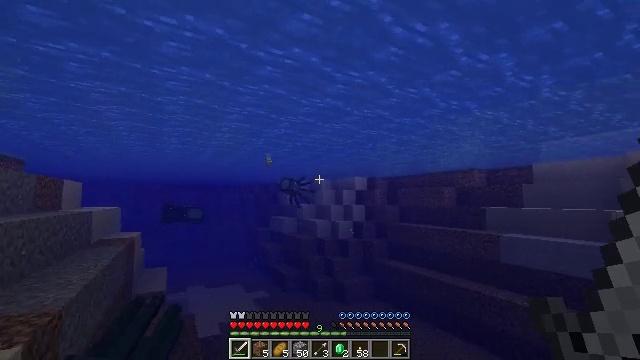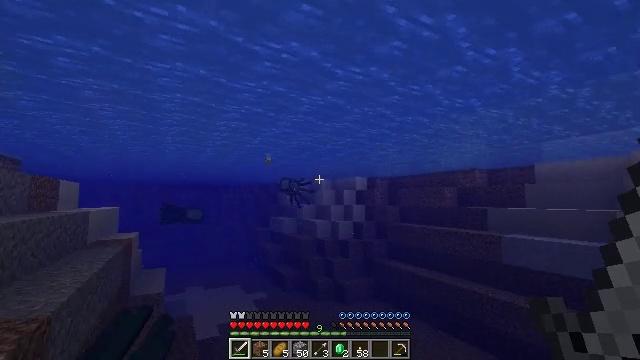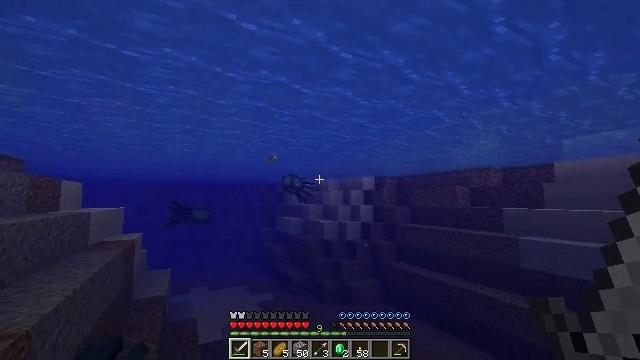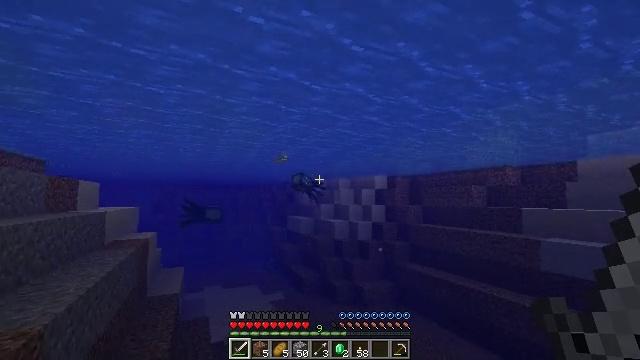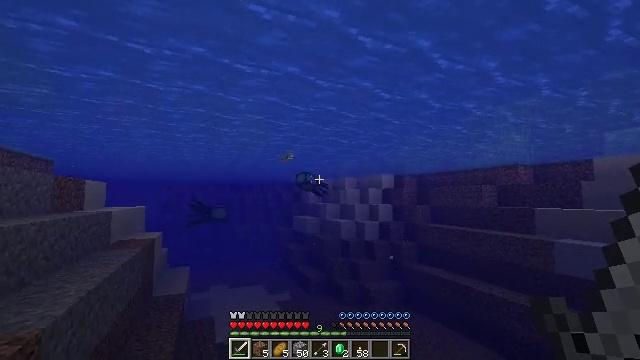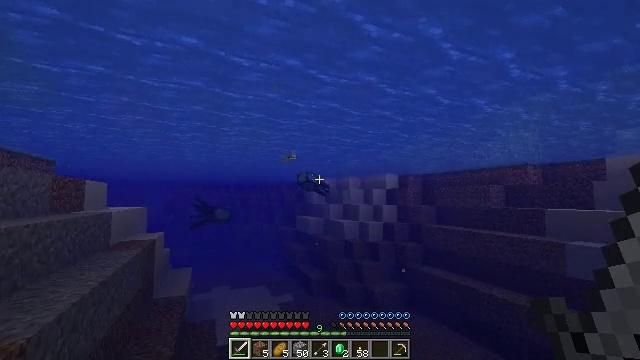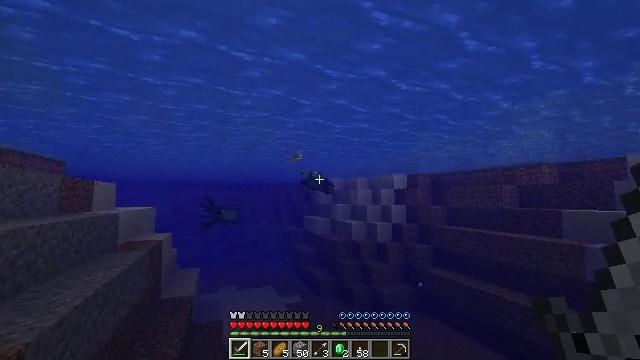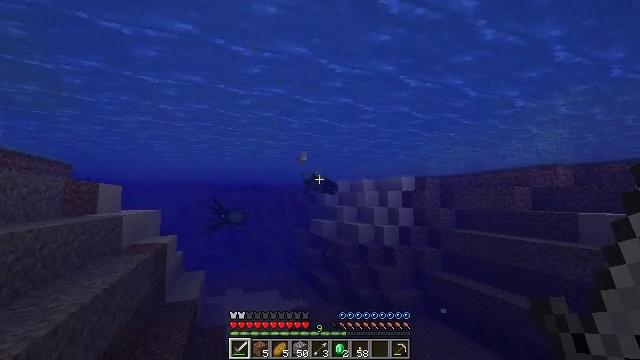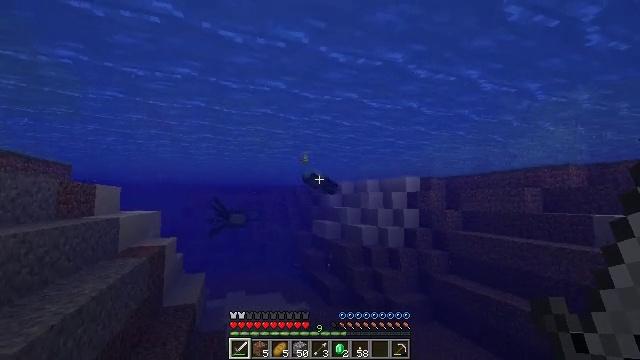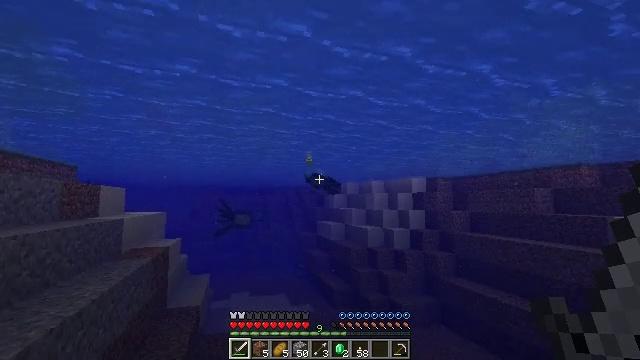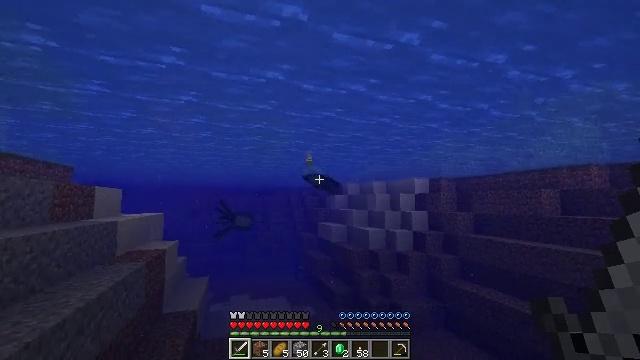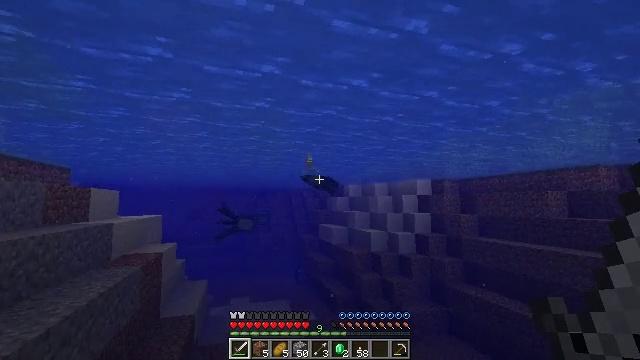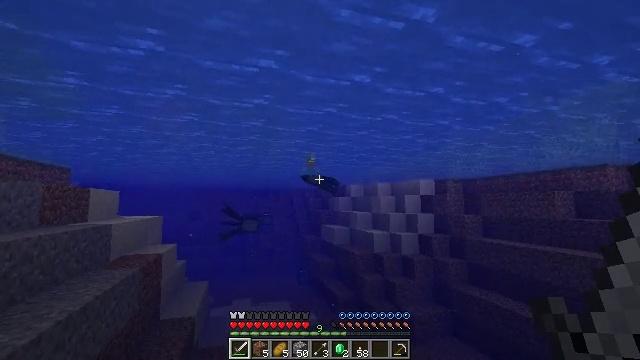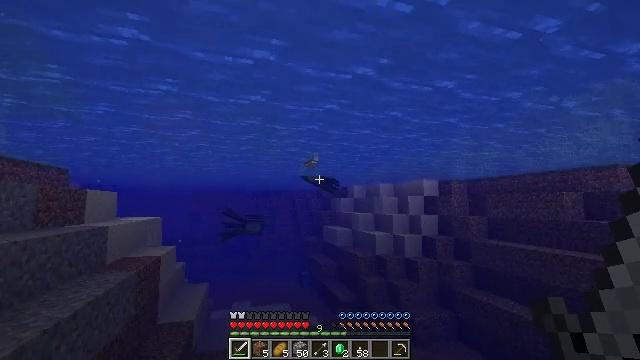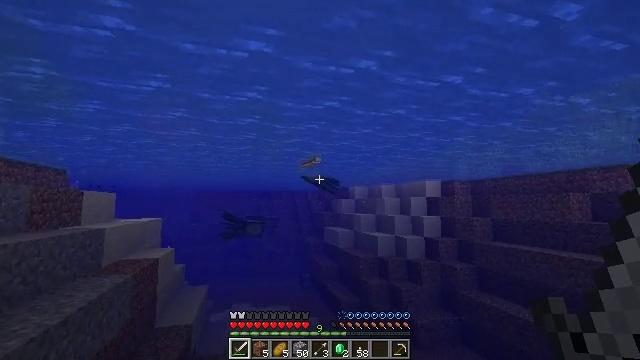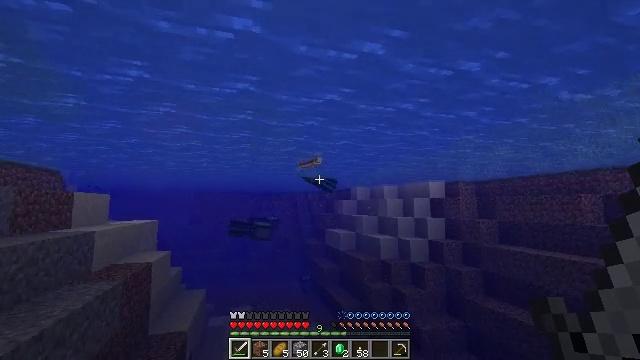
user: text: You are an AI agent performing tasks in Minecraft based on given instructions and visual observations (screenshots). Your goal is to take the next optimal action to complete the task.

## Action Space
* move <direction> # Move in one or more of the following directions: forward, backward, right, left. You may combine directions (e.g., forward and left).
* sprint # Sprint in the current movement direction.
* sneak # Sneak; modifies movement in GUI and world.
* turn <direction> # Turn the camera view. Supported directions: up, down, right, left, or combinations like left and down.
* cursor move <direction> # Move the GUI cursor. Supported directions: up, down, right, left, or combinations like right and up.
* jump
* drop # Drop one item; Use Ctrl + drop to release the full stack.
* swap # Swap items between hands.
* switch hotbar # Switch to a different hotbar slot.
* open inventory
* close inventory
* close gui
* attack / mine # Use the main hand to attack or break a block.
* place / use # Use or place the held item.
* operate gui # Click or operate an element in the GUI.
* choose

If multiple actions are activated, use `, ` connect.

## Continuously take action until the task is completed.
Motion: motion action
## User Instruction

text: Fish and kill the salmon.
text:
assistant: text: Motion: move forward
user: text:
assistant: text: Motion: move forward, turn left
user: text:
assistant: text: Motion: move forward, turn left
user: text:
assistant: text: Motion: move forward, turn left
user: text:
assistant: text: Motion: move forward
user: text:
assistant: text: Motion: move forward, turn left
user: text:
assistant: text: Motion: move forward, turn left
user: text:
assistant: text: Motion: move forward
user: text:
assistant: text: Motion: move forward, turn left
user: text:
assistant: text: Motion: move forward
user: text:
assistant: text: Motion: move forward
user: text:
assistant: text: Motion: move forward
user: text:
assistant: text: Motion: move forward
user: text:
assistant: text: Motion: move forward
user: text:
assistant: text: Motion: move forward
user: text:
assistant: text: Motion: move forward
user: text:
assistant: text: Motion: move forward
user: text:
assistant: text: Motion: move forward
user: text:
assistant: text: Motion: move forward
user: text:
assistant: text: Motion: move forward
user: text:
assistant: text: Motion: move forward
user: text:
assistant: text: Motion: move forward
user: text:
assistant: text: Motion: move forward
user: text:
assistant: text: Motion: move forward
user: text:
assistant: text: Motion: move forward
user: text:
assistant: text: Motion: move forward
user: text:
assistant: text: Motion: move forward
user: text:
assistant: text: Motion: move forward
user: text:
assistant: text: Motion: move forward
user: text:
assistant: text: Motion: move forward